Interaction volume radius: 5 \u00c5
Interaction volume height: 15 \u00c5
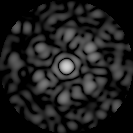
Disorder parameter: 0.6995